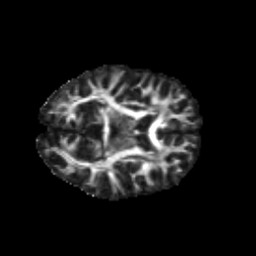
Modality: FA
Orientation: axial
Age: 11
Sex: male
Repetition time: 9.4 s
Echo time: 0.089 s